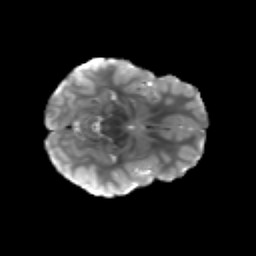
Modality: T2w
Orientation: axial
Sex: female
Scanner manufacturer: siemens
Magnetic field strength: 3 T
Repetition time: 5 s
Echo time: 0.071 s